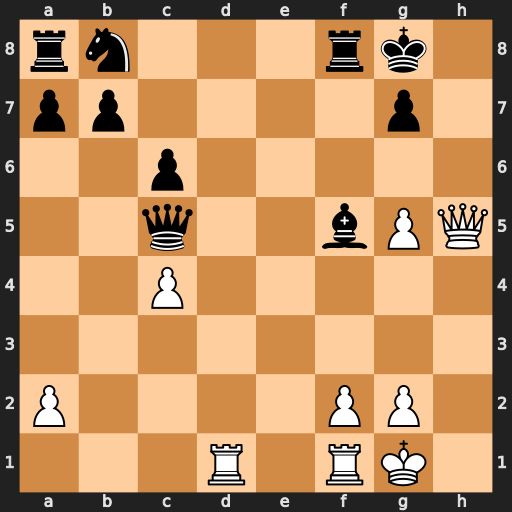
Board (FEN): rn3rk1/pp4p1/2p5/2q2bPQ/2P5/8/P4PP1/3R1RK1
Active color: w
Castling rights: -
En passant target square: -
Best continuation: g6 Bxg6 Qxc5